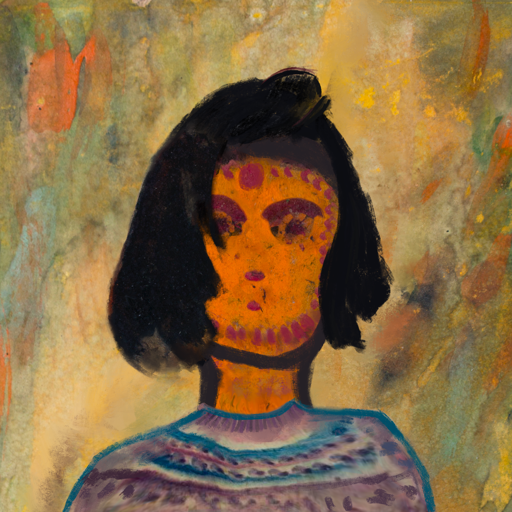
Background: Comrade, Head And Neck Front: Doll, Face Front: Doll, Bust: HillGirl, Hair Front: Mosgoul, Head Accessory: Blank, Second Necklace: Blank, Necklace: Blank, Baby: Blank